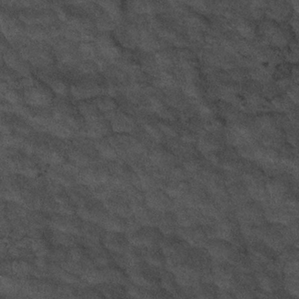
Label: frost